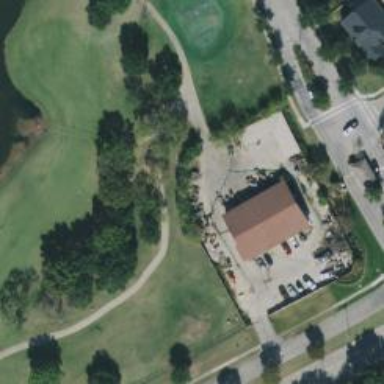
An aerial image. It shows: Footway that also serves as golf cart path.